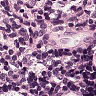
Metastatic tissue present: no